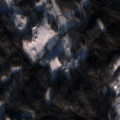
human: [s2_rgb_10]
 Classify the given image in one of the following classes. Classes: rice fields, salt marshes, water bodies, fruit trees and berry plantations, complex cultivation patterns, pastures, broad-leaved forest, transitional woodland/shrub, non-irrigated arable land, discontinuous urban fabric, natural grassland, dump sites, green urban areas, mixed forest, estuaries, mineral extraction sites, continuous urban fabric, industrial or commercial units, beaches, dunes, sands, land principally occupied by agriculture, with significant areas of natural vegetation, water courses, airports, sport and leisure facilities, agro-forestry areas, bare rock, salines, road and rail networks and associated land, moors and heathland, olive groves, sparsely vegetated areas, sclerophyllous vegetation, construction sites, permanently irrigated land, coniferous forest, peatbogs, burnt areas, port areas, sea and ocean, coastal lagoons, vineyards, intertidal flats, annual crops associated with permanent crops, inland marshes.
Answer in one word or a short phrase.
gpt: land principally occupied by agriculture, with significant areas of natural vegetation, coniferous forest, mixed forest, transitional woodland/shrub